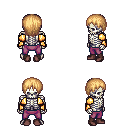
a pixel art fantasy rpg character, male body template, skeleton, gold arm armor, magenta pants, light blonde plain hairstyle, maroon shoes, four views (front, back, left, right), 2x2 character sprite sheet, small pixel art, hard edges, no anti-aliasing